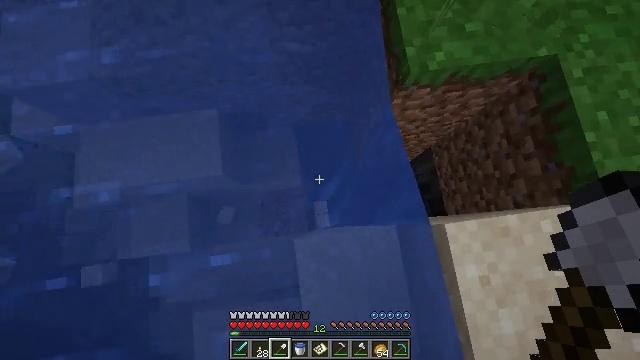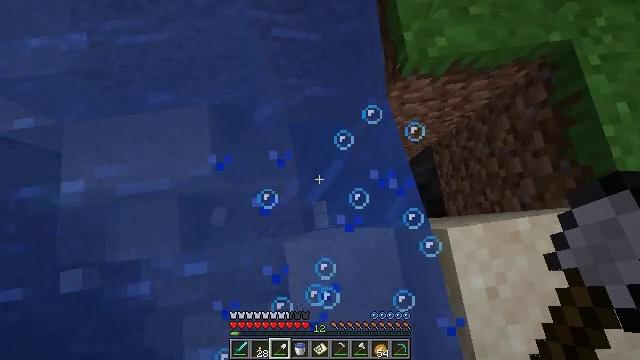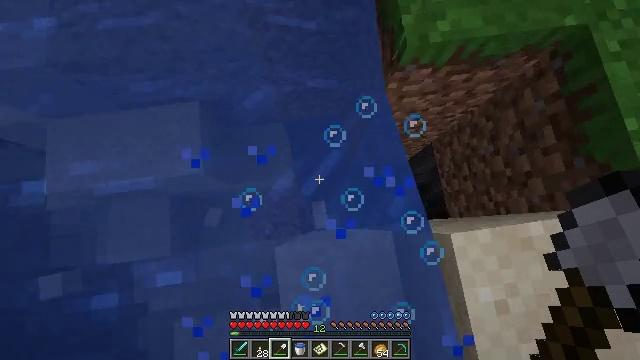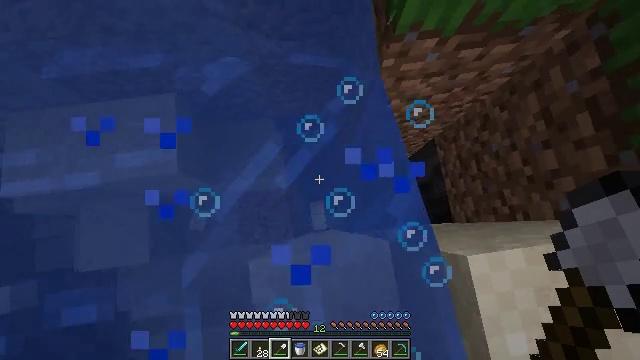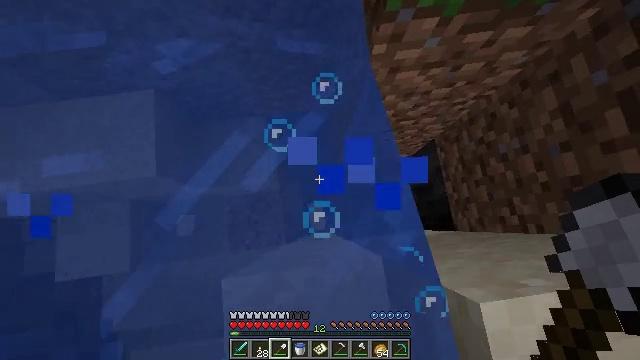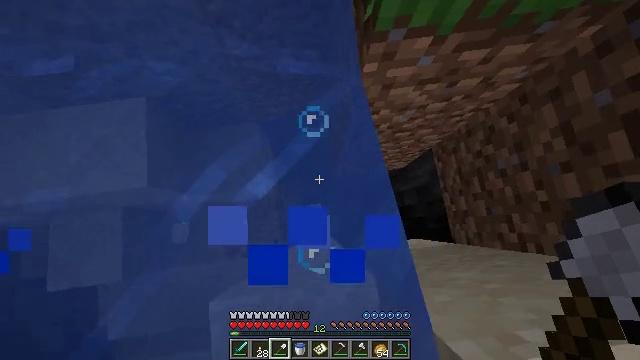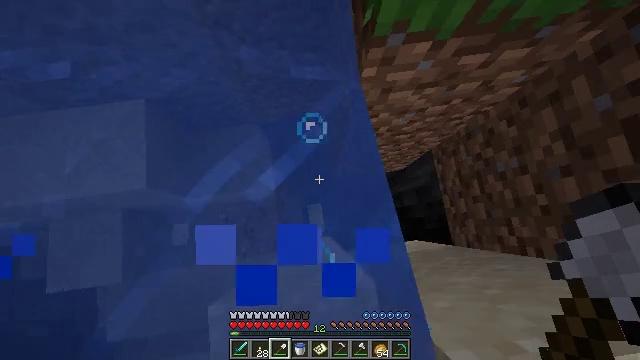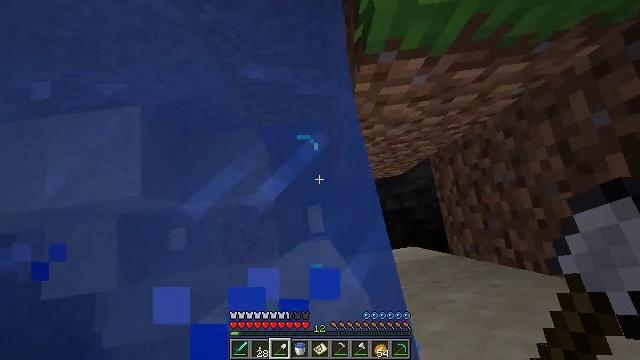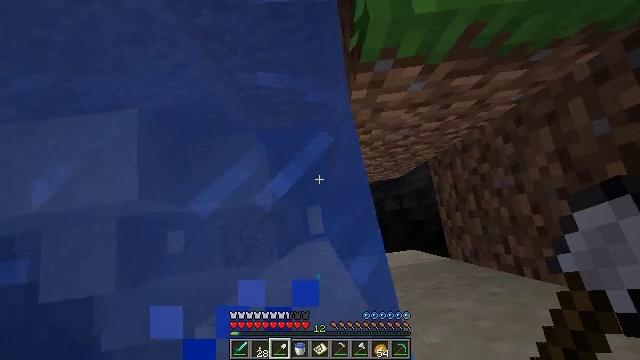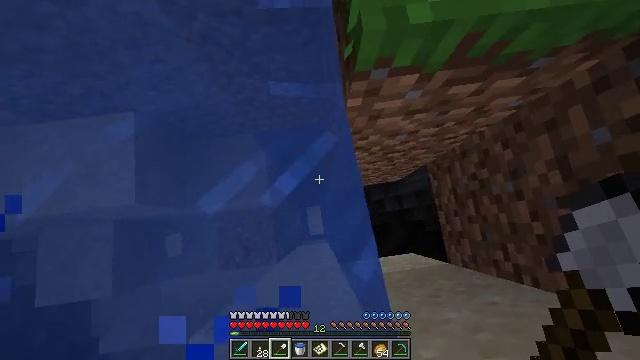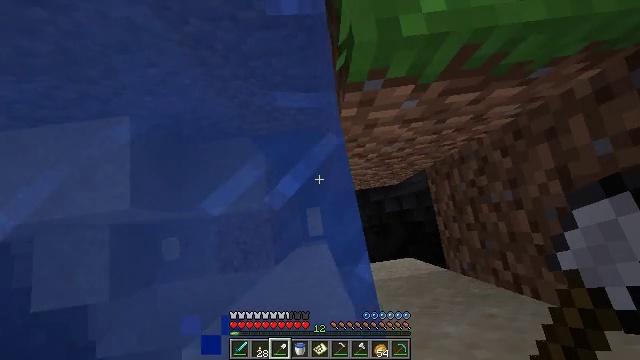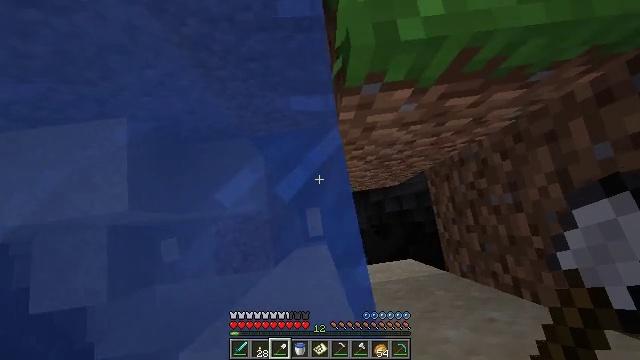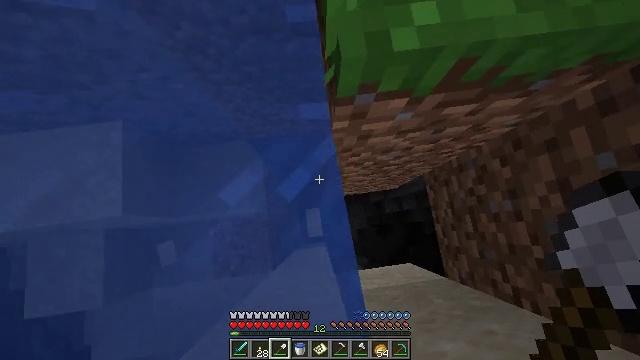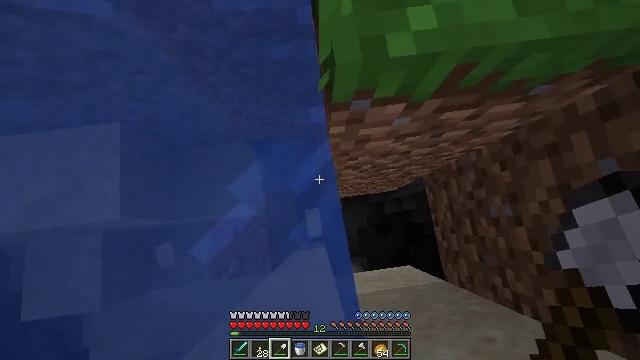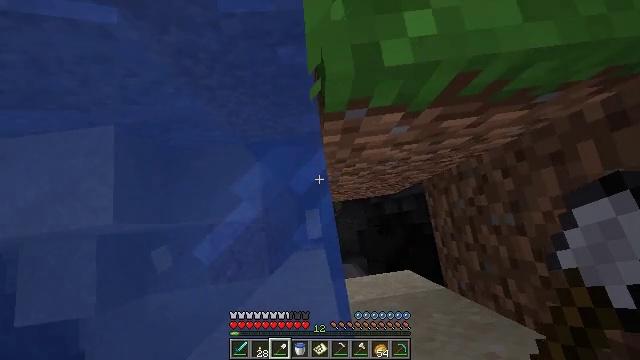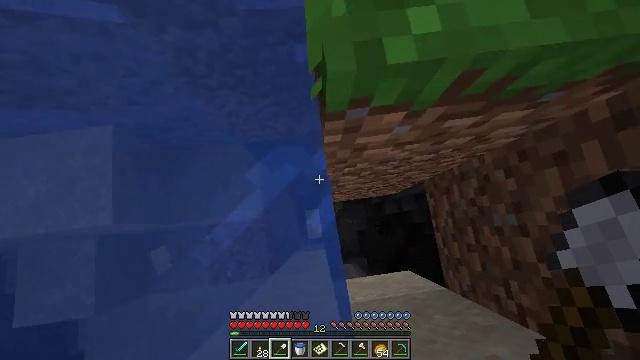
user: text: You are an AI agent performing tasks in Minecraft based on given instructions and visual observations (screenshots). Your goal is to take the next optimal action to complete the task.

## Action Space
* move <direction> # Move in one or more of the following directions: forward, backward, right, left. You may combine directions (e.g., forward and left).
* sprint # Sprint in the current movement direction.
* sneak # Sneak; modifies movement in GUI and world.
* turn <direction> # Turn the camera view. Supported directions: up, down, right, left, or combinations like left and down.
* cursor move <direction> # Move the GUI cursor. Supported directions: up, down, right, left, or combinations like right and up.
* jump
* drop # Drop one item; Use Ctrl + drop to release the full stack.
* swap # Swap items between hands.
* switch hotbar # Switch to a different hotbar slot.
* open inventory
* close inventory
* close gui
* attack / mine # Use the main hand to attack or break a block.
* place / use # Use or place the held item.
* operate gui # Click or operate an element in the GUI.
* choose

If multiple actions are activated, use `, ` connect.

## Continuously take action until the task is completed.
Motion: motion action
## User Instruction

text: Drop a polished granite block.
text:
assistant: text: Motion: move forward and move right
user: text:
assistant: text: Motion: move forward and move right
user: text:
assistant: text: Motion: move forward and move right
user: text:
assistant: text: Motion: move forward and move right
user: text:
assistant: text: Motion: move right
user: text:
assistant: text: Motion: no_op
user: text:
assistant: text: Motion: no_op
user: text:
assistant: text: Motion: no_op
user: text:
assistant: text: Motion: no_op
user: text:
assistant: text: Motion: no_op
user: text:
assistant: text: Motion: no_op
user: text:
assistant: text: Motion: no_op
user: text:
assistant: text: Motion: no_op
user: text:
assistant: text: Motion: move left
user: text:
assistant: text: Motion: move left
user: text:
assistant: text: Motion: move left
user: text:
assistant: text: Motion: move left
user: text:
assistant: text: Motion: move left
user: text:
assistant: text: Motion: move left
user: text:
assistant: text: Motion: move left
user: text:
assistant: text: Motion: move left
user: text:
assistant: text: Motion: move back and move left
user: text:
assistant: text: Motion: move back and move left
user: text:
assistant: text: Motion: move back and move left
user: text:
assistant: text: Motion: move back and move left
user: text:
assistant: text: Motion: move back and move left
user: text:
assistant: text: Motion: move back and move left
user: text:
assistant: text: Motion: move left
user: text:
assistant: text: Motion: move left
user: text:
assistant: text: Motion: no_op